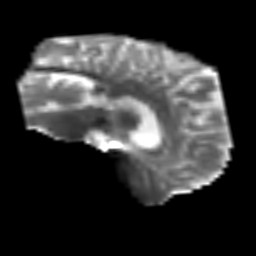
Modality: T2w
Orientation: sagittal
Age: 56
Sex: male
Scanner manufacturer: siemens
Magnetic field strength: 3 T
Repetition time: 3.2 s
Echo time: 0.081 s